Current action and preconditions to check: trajectory_clear

Your task: For each precondition in the list above, predict whether it will hold at this action.

Consider the current scene as observed from the mobile robot's camera, and analyze the predicted future states of all dynamic agents (e.g., people, animals, vehicles, or any moving entities) within the NEXT SECOND.

IMPORTANT: Only answer "very likely" if you are absolutely certain—based on strong, clear evidence—that a dynamic agent will violate the precondition in the predicted future state. Do NOT answer "very likely" for unlikely, ambiguous, or low-probability risks.

Ask yourself for each precondition: Is there a high probability, with clear and convincing evidence, that the predicted future states of any dynamic agent will interfere with the predicted future state of the currently executing action within the NEXT SECOND, causing that precondition to fail?

Assess the risk level based on these predictions. Use "likely" or "very likely" if motions create a clear risk of interference.

Use "neutral" or "improbable" if agents are nearby but their predicted paths are clearly diverging or non-conflicting.

Failure Risk Categories: "very improbable", "improbable", "neutral", "likely", "very likely"

Answer Format: Output ONLY the probability_of_failure value from these categories: "very improbable", "improbable", "neutral", "likely", "very likely"

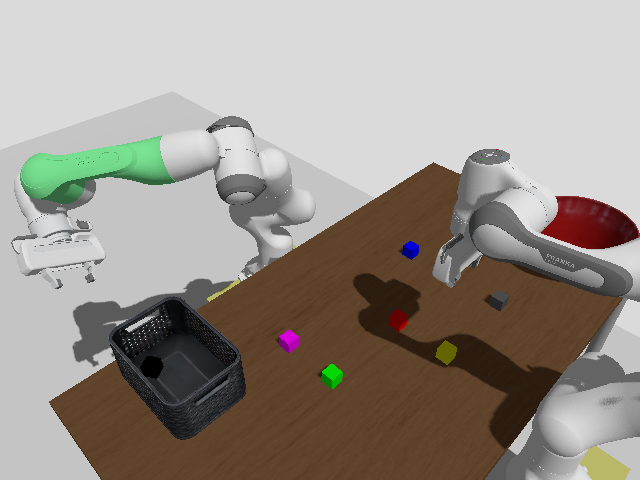

Answer: very improbable